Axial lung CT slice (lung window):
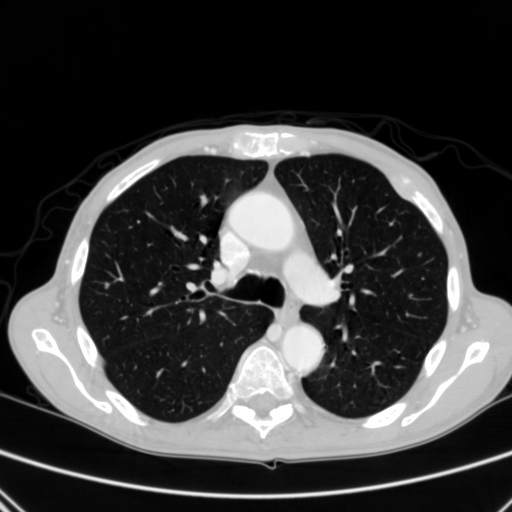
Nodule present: yes
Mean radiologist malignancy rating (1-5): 3